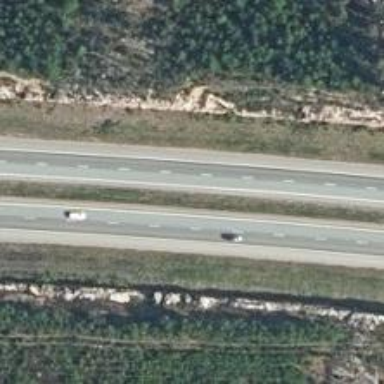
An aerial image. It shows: Asphalt motorway.